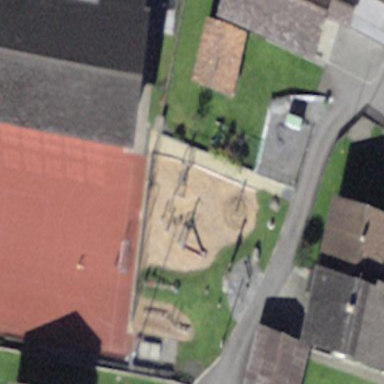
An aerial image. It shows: Playground area for leisure land.